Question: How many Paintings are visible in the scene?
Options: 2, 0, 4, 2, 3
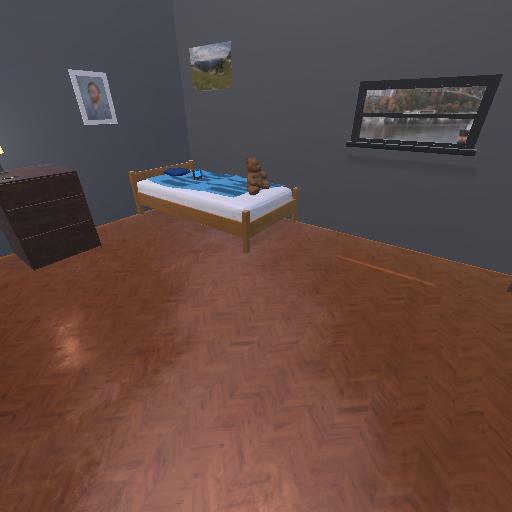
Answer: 2